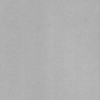
Label: dusty